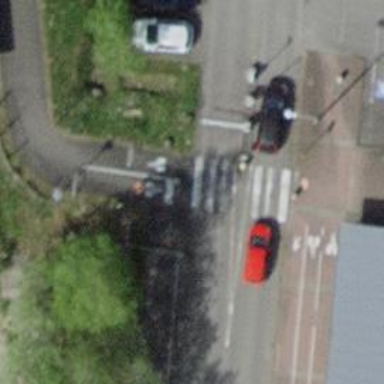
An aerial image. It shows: Marked pedestrian crossing with zebra designation and central island.